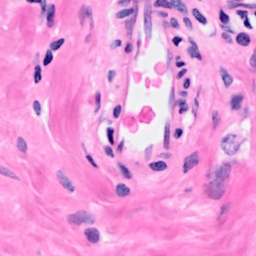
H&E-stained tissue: Breast